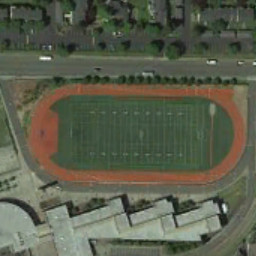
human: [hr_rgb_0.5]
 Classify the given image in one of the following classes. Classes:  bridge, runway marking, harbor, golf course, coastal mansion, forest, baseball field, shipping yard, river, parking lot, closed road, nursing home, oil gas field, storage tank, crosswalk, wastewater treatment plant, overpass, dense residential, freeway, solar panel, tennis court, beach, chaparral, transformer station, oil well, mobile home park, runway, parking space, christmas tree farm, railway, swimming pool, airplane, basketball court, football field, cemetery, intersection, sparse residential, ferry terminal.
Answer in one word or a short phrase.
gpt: football field